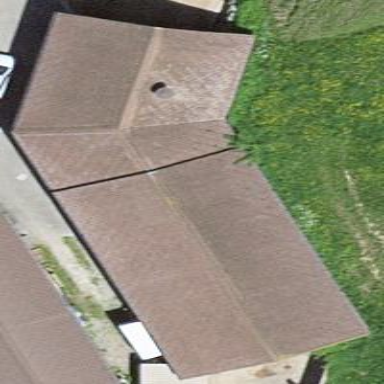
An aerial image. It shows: Farm auxiliary building with gabled roof.